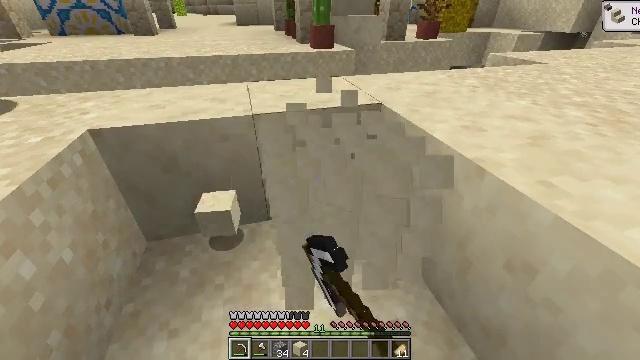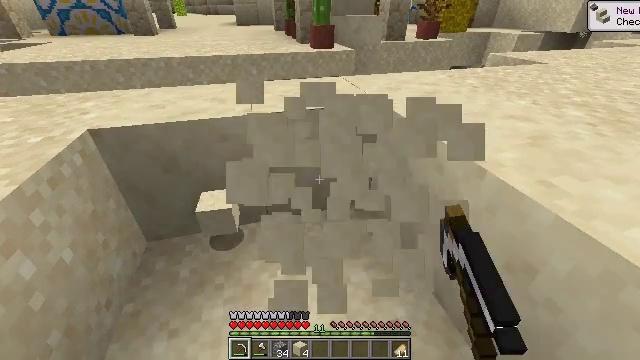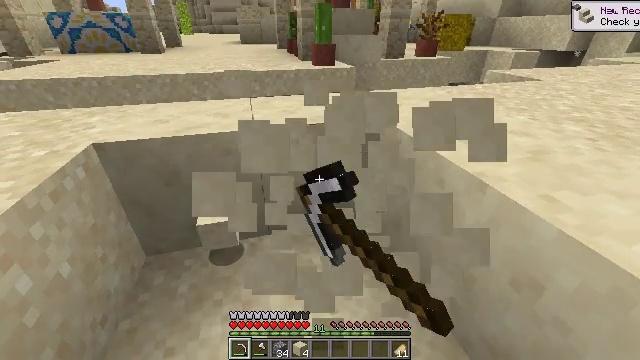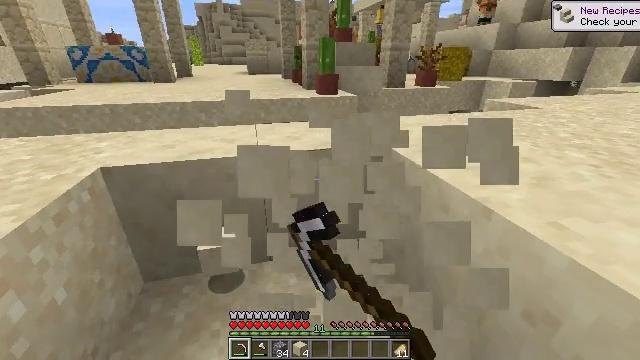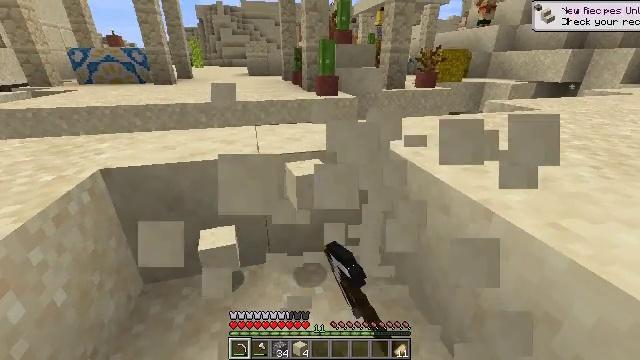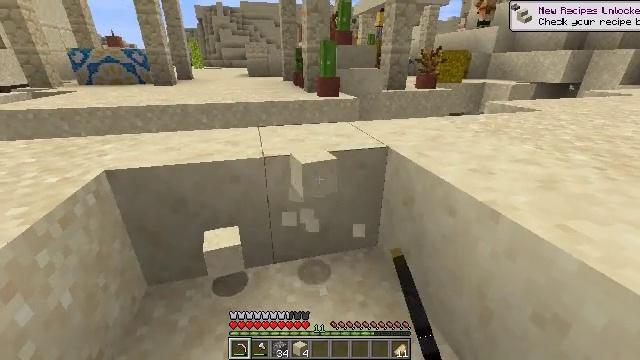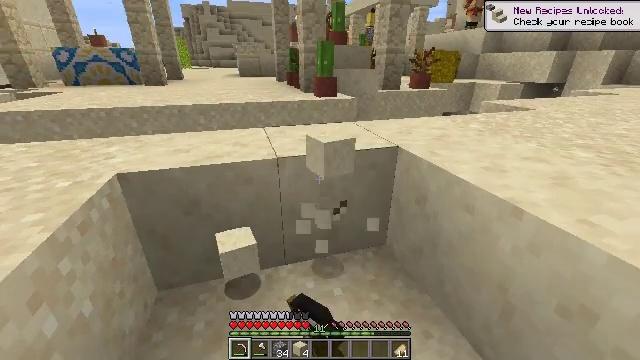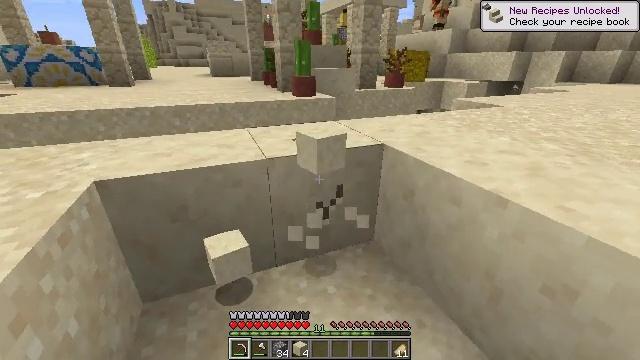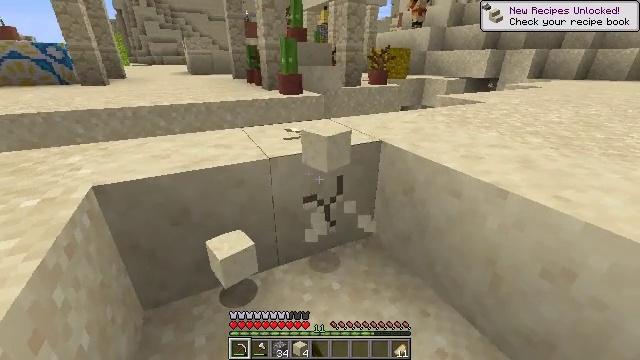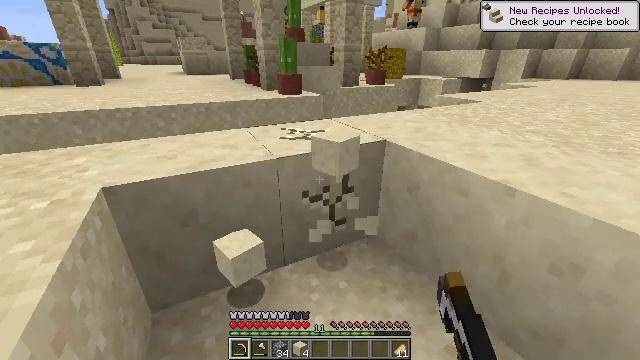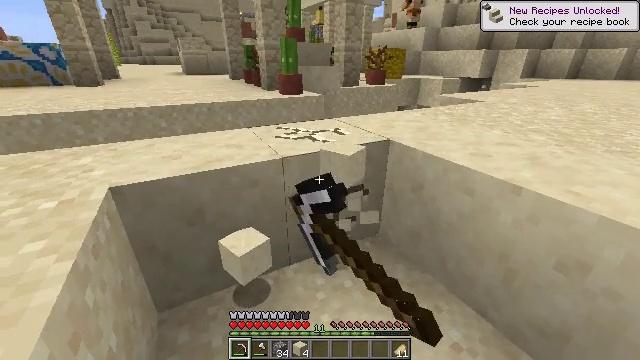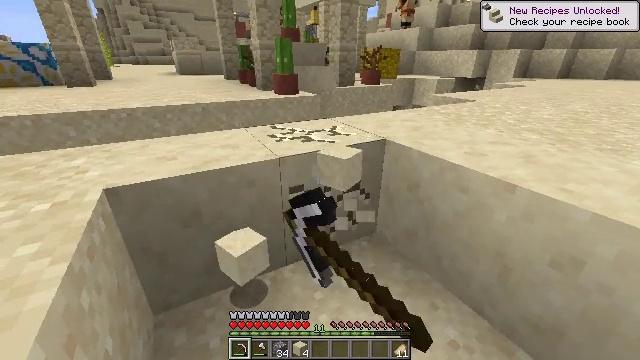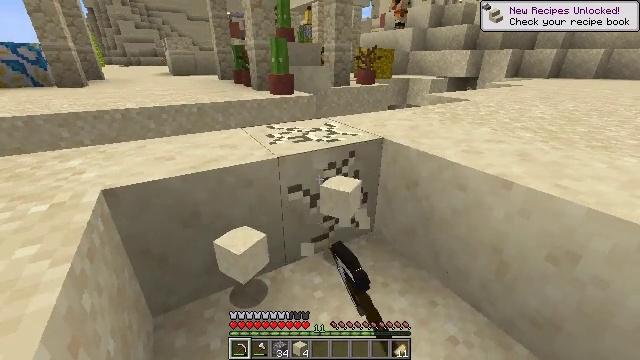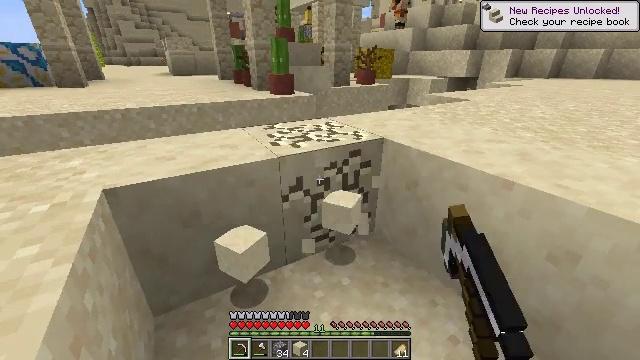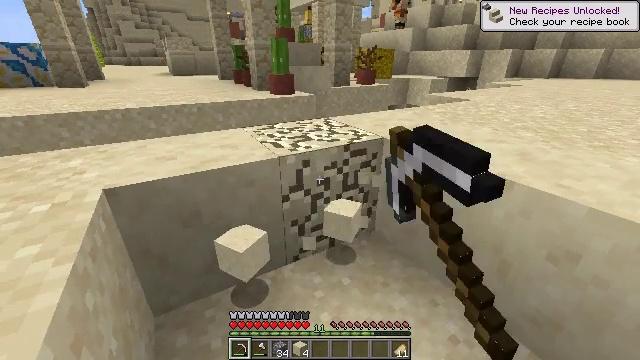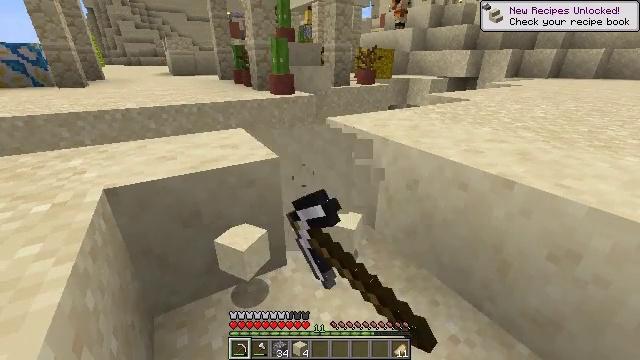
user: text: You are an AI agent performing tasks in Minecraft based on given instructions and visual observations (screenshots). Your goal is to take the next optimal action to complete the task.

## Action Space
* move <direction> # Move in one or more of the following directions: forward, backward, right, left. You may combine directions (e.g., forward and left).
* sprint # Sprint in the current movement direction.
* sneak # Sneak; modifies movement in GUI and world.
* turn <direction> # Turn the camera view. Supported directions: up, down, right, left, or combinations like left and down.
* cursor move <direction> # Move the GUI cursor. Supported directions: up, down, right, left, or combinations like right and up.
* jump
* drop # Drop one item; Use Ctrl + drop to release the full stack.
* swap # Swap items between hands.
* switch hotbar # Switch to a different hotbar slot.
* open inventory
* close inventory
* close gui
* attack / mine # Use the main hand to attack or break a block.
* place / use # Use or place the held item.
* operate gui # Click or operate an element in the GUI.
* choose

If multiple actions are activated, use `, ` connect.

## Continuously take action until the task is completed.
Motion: motion action
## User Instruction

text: Extract smooth sandstone from its location.
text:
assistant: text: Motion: attack / mine
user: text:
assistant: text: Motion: turn up, attack / mine
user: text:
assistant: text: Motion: turn up, attack / mine
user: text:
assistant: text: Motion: attack / mine
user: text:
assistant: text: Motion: move left, attack / mine
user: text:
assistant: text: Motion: move left, turn right, attack / mine
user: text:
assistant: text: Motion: move left, turn right, attack / mine
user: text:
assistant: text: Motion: turn right, attack / mine
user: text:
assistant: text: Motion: turn right, attack / mine
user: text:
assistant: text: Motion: attack / mine
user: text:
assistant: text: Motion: turn right, attack / mine
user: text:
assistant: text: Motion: turn right, attack / mine
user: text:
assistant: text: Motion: attack / mine
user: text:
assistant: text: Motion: attack / mine
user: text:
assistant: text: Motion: attack / mine
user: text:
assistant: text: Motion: attack / mine
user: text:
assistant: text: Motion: attack / mine
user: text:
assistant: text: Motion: attack / mine
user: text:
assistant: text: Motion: attack / mine
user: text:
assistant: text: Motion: attack / mine
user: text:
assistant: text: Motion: turn left, attack / mine
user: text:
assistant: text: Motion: turn left and down, attack / mine
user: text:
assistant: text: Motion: turn left, attack / mine
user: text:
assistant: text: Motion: attack / mine
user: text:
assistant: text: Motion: attack / mine
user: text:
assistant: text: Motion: turn right, attack / mine
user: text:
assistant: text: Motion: turn right, attack / mine
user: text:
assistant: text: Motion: turn right, attack / mine
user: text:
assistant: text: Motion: turn right, attack / mine
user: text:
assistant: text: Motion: turn right, attack / mine